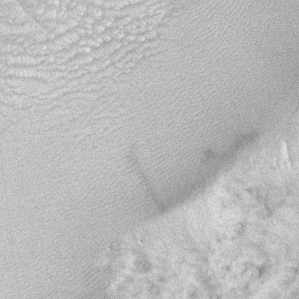
Label: frost